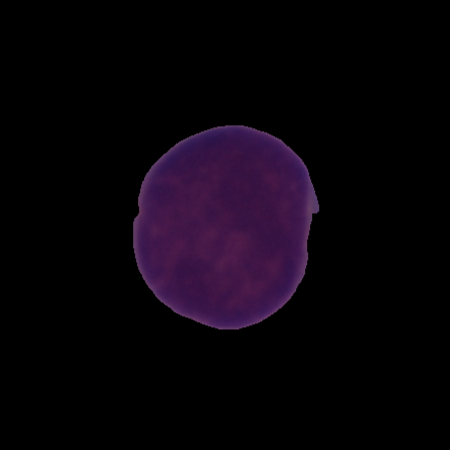
Label: cancer